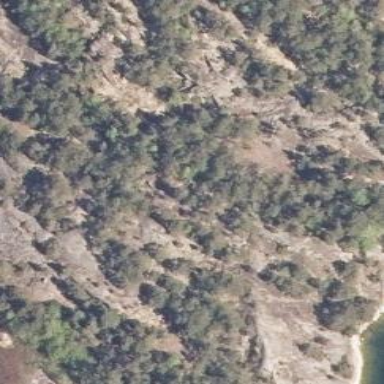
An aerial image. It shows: Landscape dominated by bare rock.